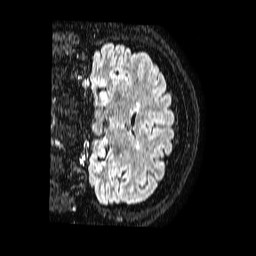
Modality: FLAIR
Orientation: coronal
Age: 34
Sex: female
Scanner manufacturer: philips
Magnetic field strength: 1.5 T
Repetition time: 4.8 s
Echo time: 0.3 s